Field crop: maize
Growth stage: 1
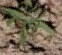
Species: atriplex